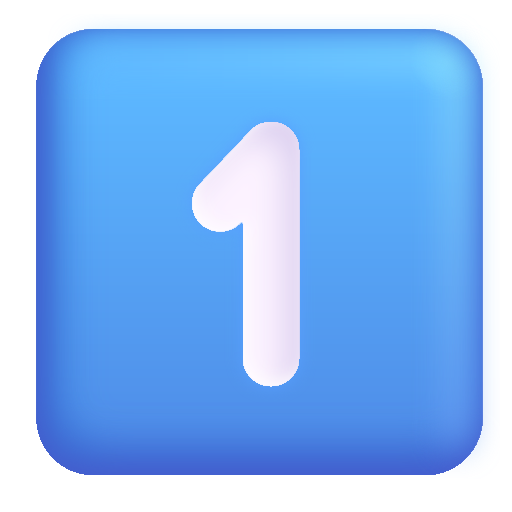
keycap 1 color